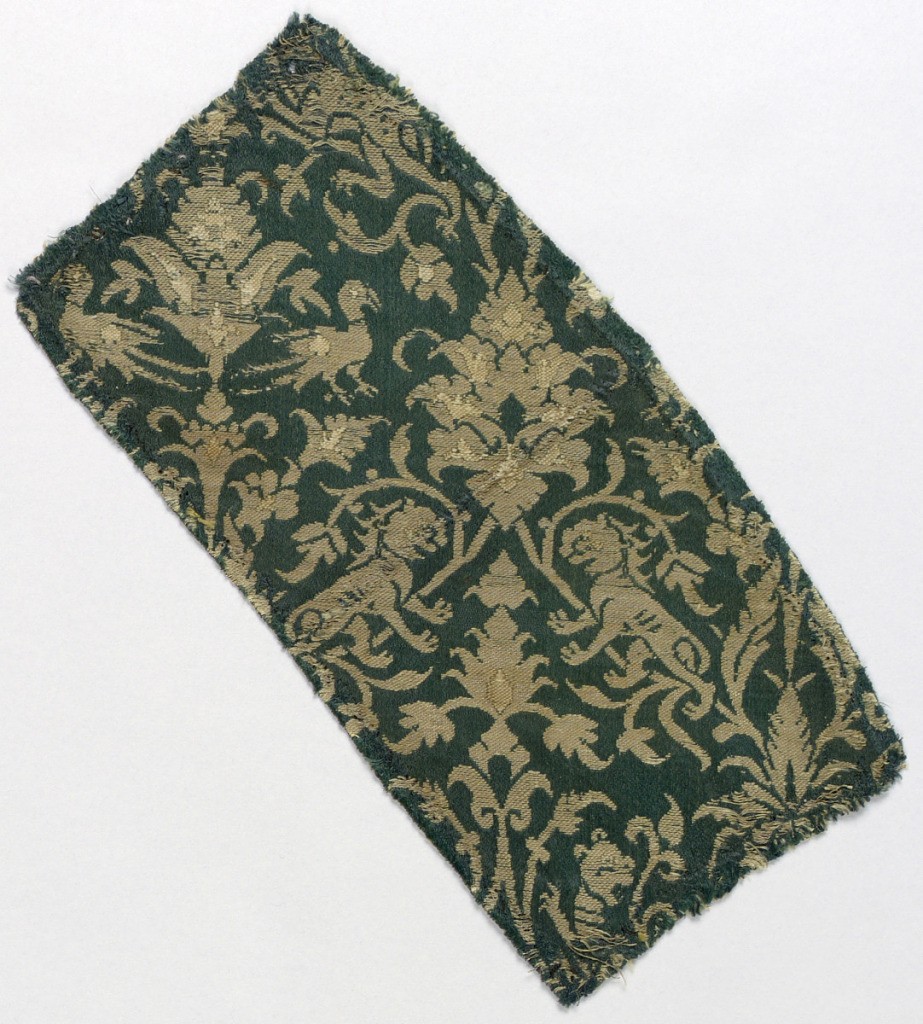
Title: Fragment
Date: possibly 19th century
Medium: silk, metallic Technique: 5 harness satin patterned by plain weave
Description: Parrots and affronted lions in gold and tan on a green satin ground.